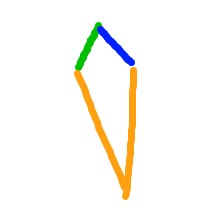
Shape: kite